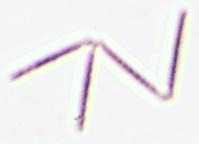
Label: Thalassionema